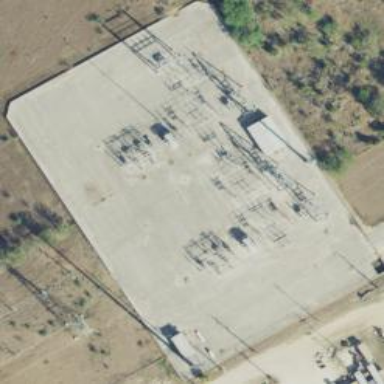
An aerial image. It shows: Outdoor distribution-level power substation enclosed by fence.